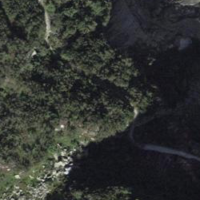
EUNIS habitat code: 31
Species observed at this site:
Alchemilla alpina
Primula hirsuta
Huperzia selago
Achillea macrophylla
Pyrrhula pyrrhula